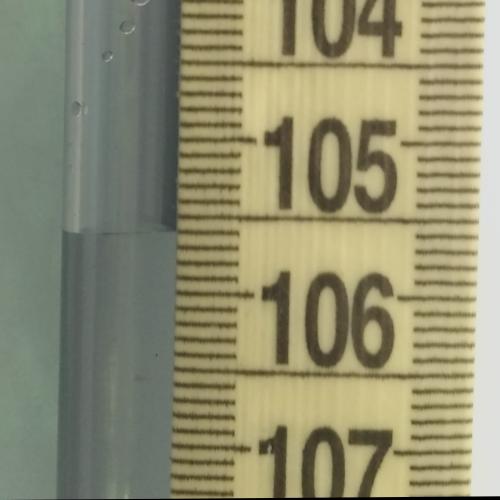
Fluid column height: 105.6 cm